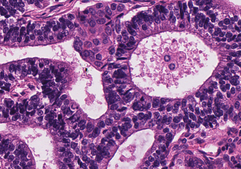
Tumor epithelial tissue: yes
Tumor-associated stroma tissue: yes
Normal tissue: no